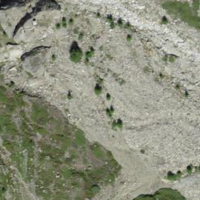
EUNIS habitat code: 31
Species observed at this site:
Monticola saxatilis